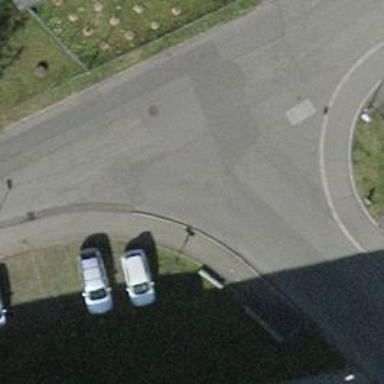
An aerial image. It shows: Table-style traffic calming feature.